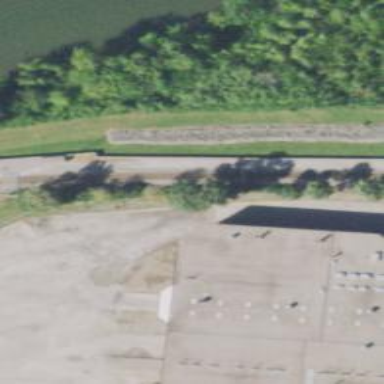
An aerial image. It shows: Railway line running on embankment.